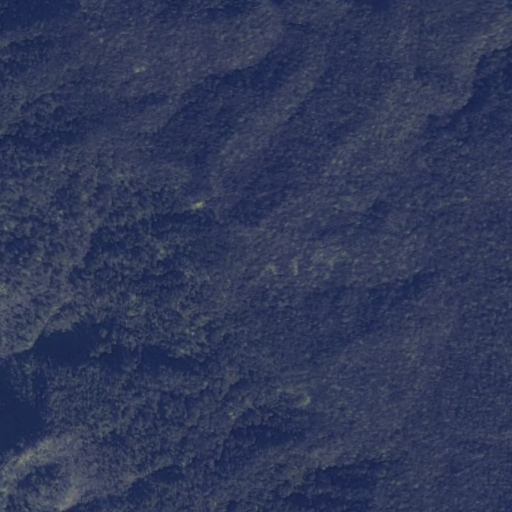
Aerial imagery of ridge(s) in Hawaii named Lā‘au Ridge containing only unknown